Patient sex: F
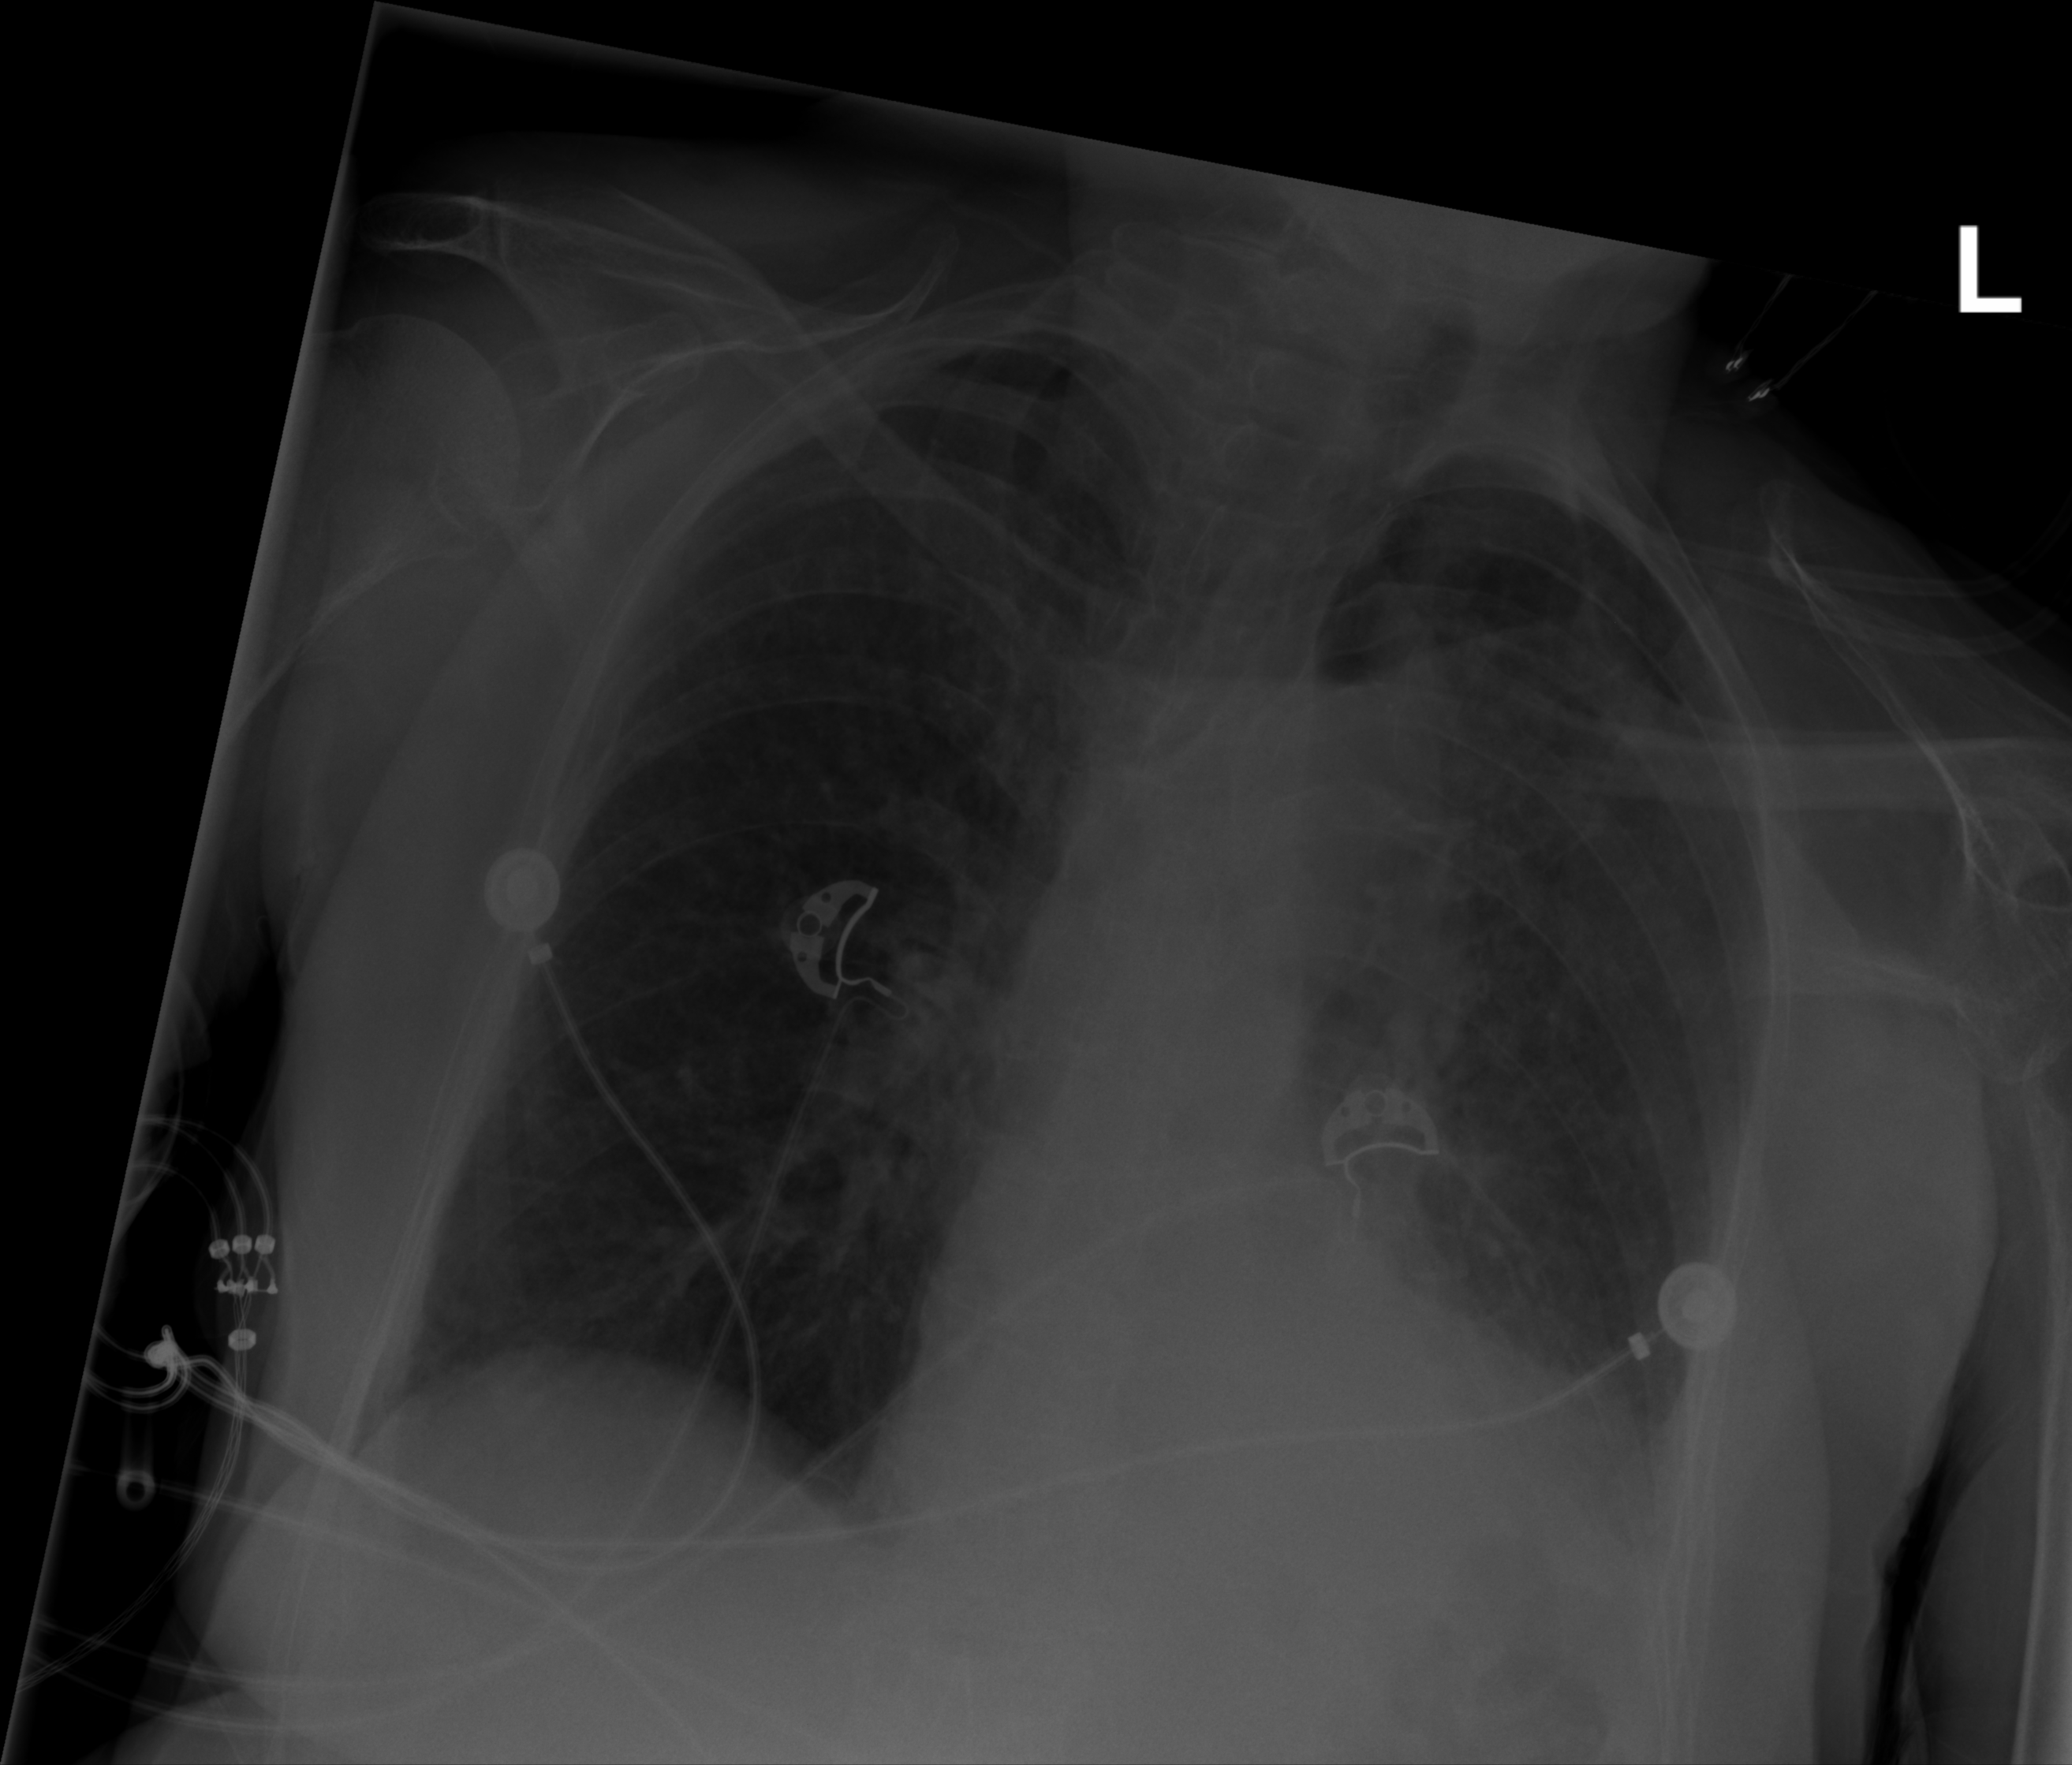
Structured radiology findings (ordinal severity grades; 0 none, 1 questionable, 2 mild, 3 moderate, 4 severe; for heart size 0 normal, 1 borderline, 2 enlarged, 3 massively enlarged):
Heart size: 0
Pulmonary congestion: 0
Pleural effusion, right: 0
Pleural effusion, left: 2
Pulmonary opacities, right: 0
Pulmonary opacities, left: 0
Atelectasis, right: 0
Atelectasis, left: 2